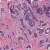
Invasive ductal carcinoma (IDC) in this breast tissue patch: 1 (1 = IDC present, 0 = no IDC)